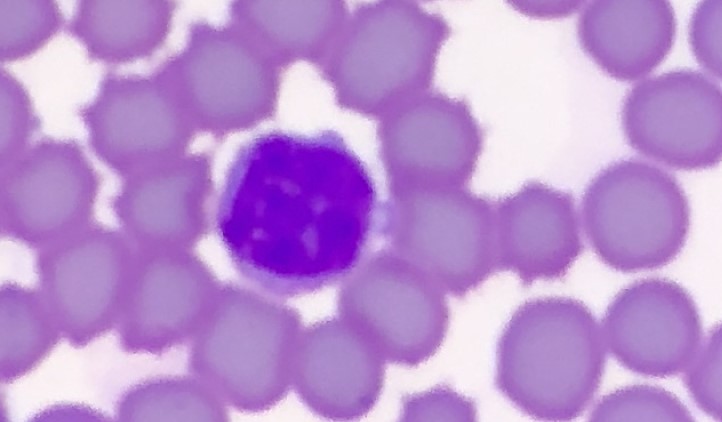
White blood cell type: Lymphocyte